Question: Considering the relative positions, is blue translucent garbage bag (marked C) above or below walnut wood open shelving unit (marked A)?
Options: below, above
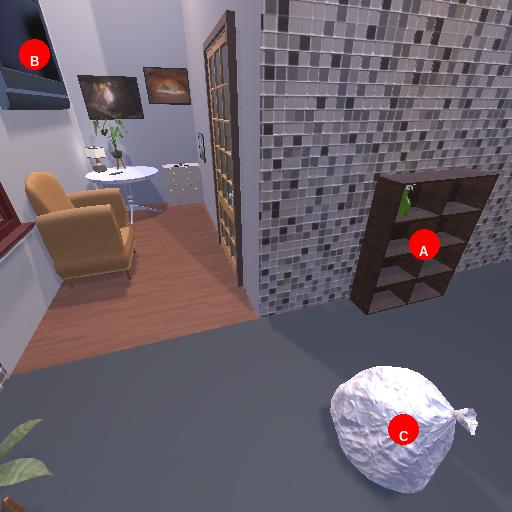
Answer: below